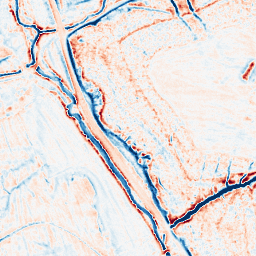
Category: edge_preserving
Decomposition family: anisotropic_diffusion
Decomposition parameters: iterations: 20
kappa: 100
gamma: 0.15
Upsampling method: cubic_mitchell
Upsampling parameters: scale: 8
Upsampling scale: 8